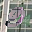
Label: 9